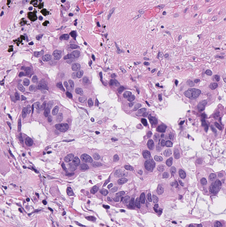
Tumor epithelial tissue: yes
Tumor-associated stroma tissue: yes
Normal tissue: no